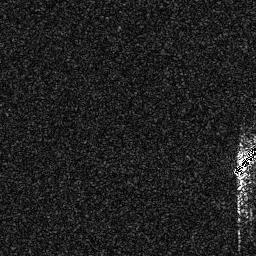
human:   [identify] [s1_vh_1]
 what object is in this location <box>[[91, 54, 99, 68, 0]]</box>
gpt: <ref>1 medium ship at the right</ref>